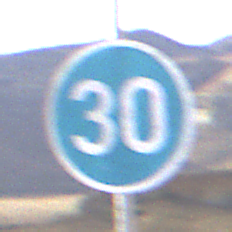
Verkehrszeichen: VorgeschriebeneMindestgeschwindigkeit
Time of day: MorningAfternoon
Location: Outdoor (Nature)
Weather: PartlyCloudy
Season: NotSpecified
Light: Natural